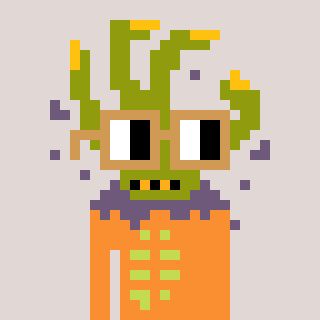
a pixel art character with square brown glasses, a zombie-hand-shaped head and a orange-colored body on a warm background